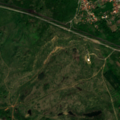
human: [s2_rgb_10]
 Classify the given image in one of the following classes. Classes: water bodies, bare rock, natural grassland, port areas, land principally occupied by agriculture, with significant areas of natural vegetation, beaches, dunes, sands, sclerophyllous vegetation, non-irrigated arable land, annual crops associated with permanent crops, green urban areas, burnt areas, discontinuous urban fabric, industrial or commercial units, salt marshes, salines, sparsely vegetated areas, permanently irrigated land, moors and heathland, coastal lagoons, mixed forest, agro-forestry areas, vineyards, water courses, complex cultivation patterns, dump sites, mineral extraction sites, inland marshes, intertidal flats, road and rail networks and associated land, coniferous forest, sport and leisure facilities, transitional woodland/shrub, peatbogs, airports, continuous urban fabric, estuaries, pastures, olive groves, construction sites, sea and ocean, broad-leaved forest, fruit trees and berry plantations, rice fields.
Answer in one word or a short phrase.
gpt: discontinuous urban fabric, pastures, transitional woodland/shrub